Question: I am kind of new to NetBeans and am having trouble understanding the project explorer. I am in a HTML project with existing sources, and I can do everything just fine. Except that I can't figure out how to create a folder using the file explorer.

It seems to me like there should be a folder button, but there's not, and I cant figure it out.
I find that if I copy a folder that I create somewhere else and then press Ctrl+V (paste) it puts it in there, but I don't want to have to do that.
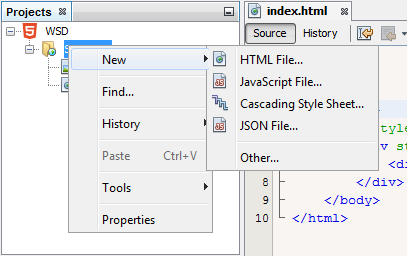
Answer: I am pretty sure this is not a question for SO. However, since you have asked it, go to "other". A window will open. From there go to "other" (again) then select "folder"... That should do it.